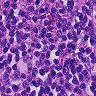
Metastatic tissue present: no